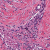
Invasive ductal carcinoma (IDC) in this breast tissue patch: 0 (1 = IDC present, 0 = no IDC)